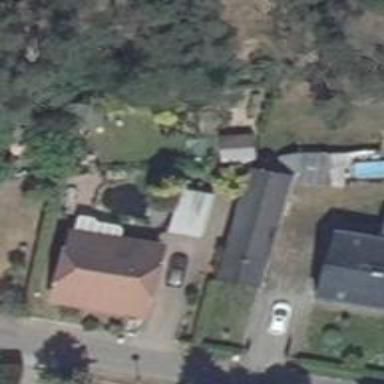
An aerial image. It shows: Driveway.